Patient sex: F
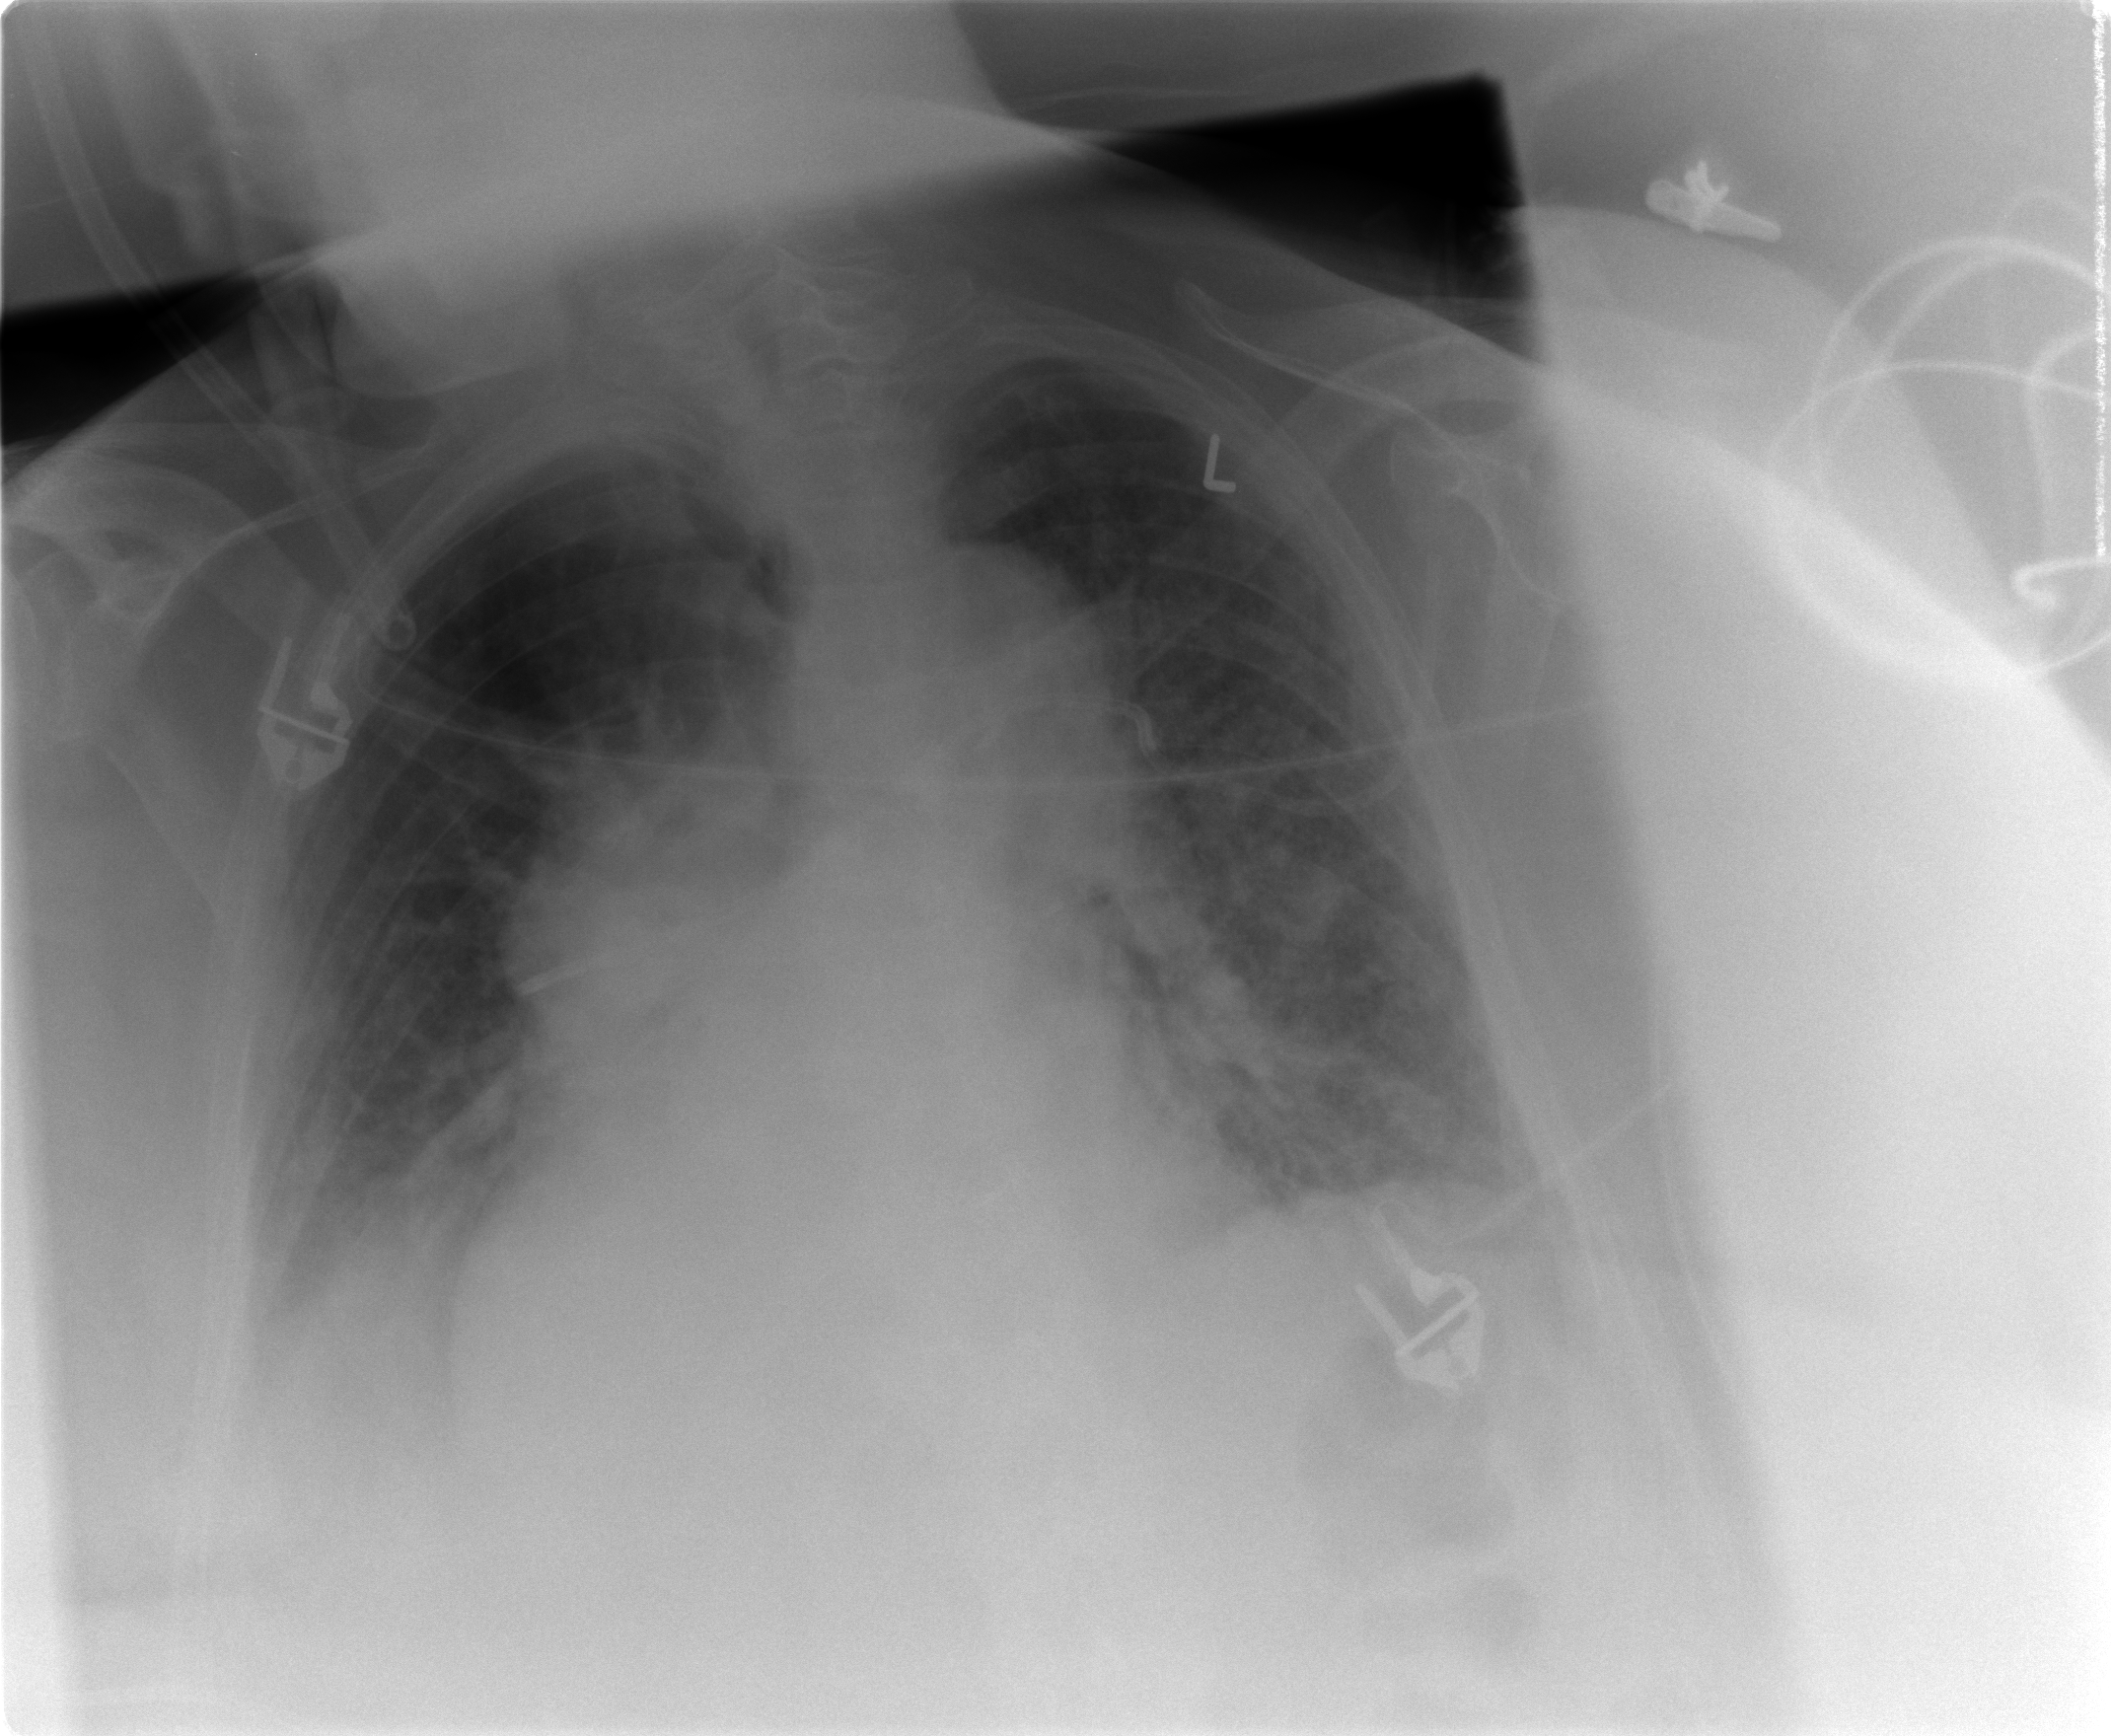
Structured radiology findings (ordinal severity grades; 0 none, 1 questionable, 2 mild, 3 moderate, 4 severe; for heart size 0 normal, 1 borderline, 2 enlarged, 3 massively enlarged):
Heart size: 2
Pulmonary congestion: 3
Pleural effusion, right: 2
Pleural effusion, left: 1
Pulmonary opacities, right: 1
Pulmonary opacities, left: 3
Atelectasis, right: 2
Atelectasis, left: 2